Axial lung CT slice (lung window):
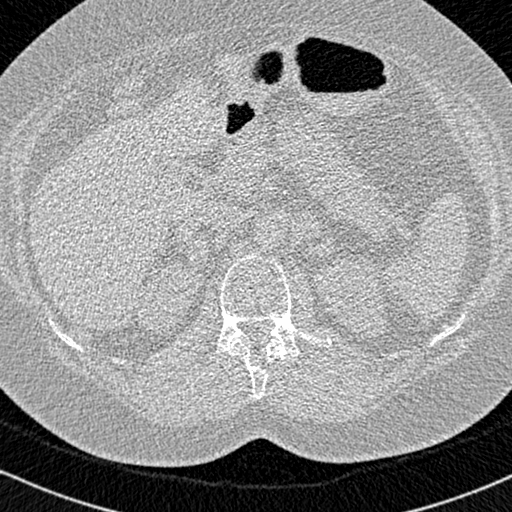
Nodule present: no